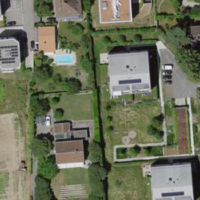
EUNIS habitat code: 55
Species observed at this site:
Lonicera tatarica
Veronica persica
Sorbus aucuparia